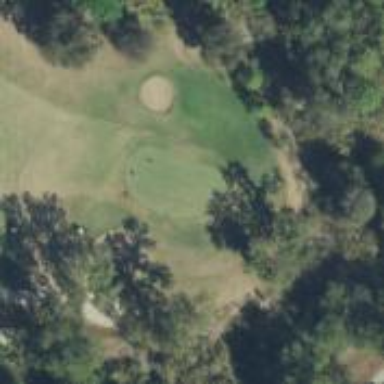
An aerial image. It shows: Golf hole.